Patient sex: M
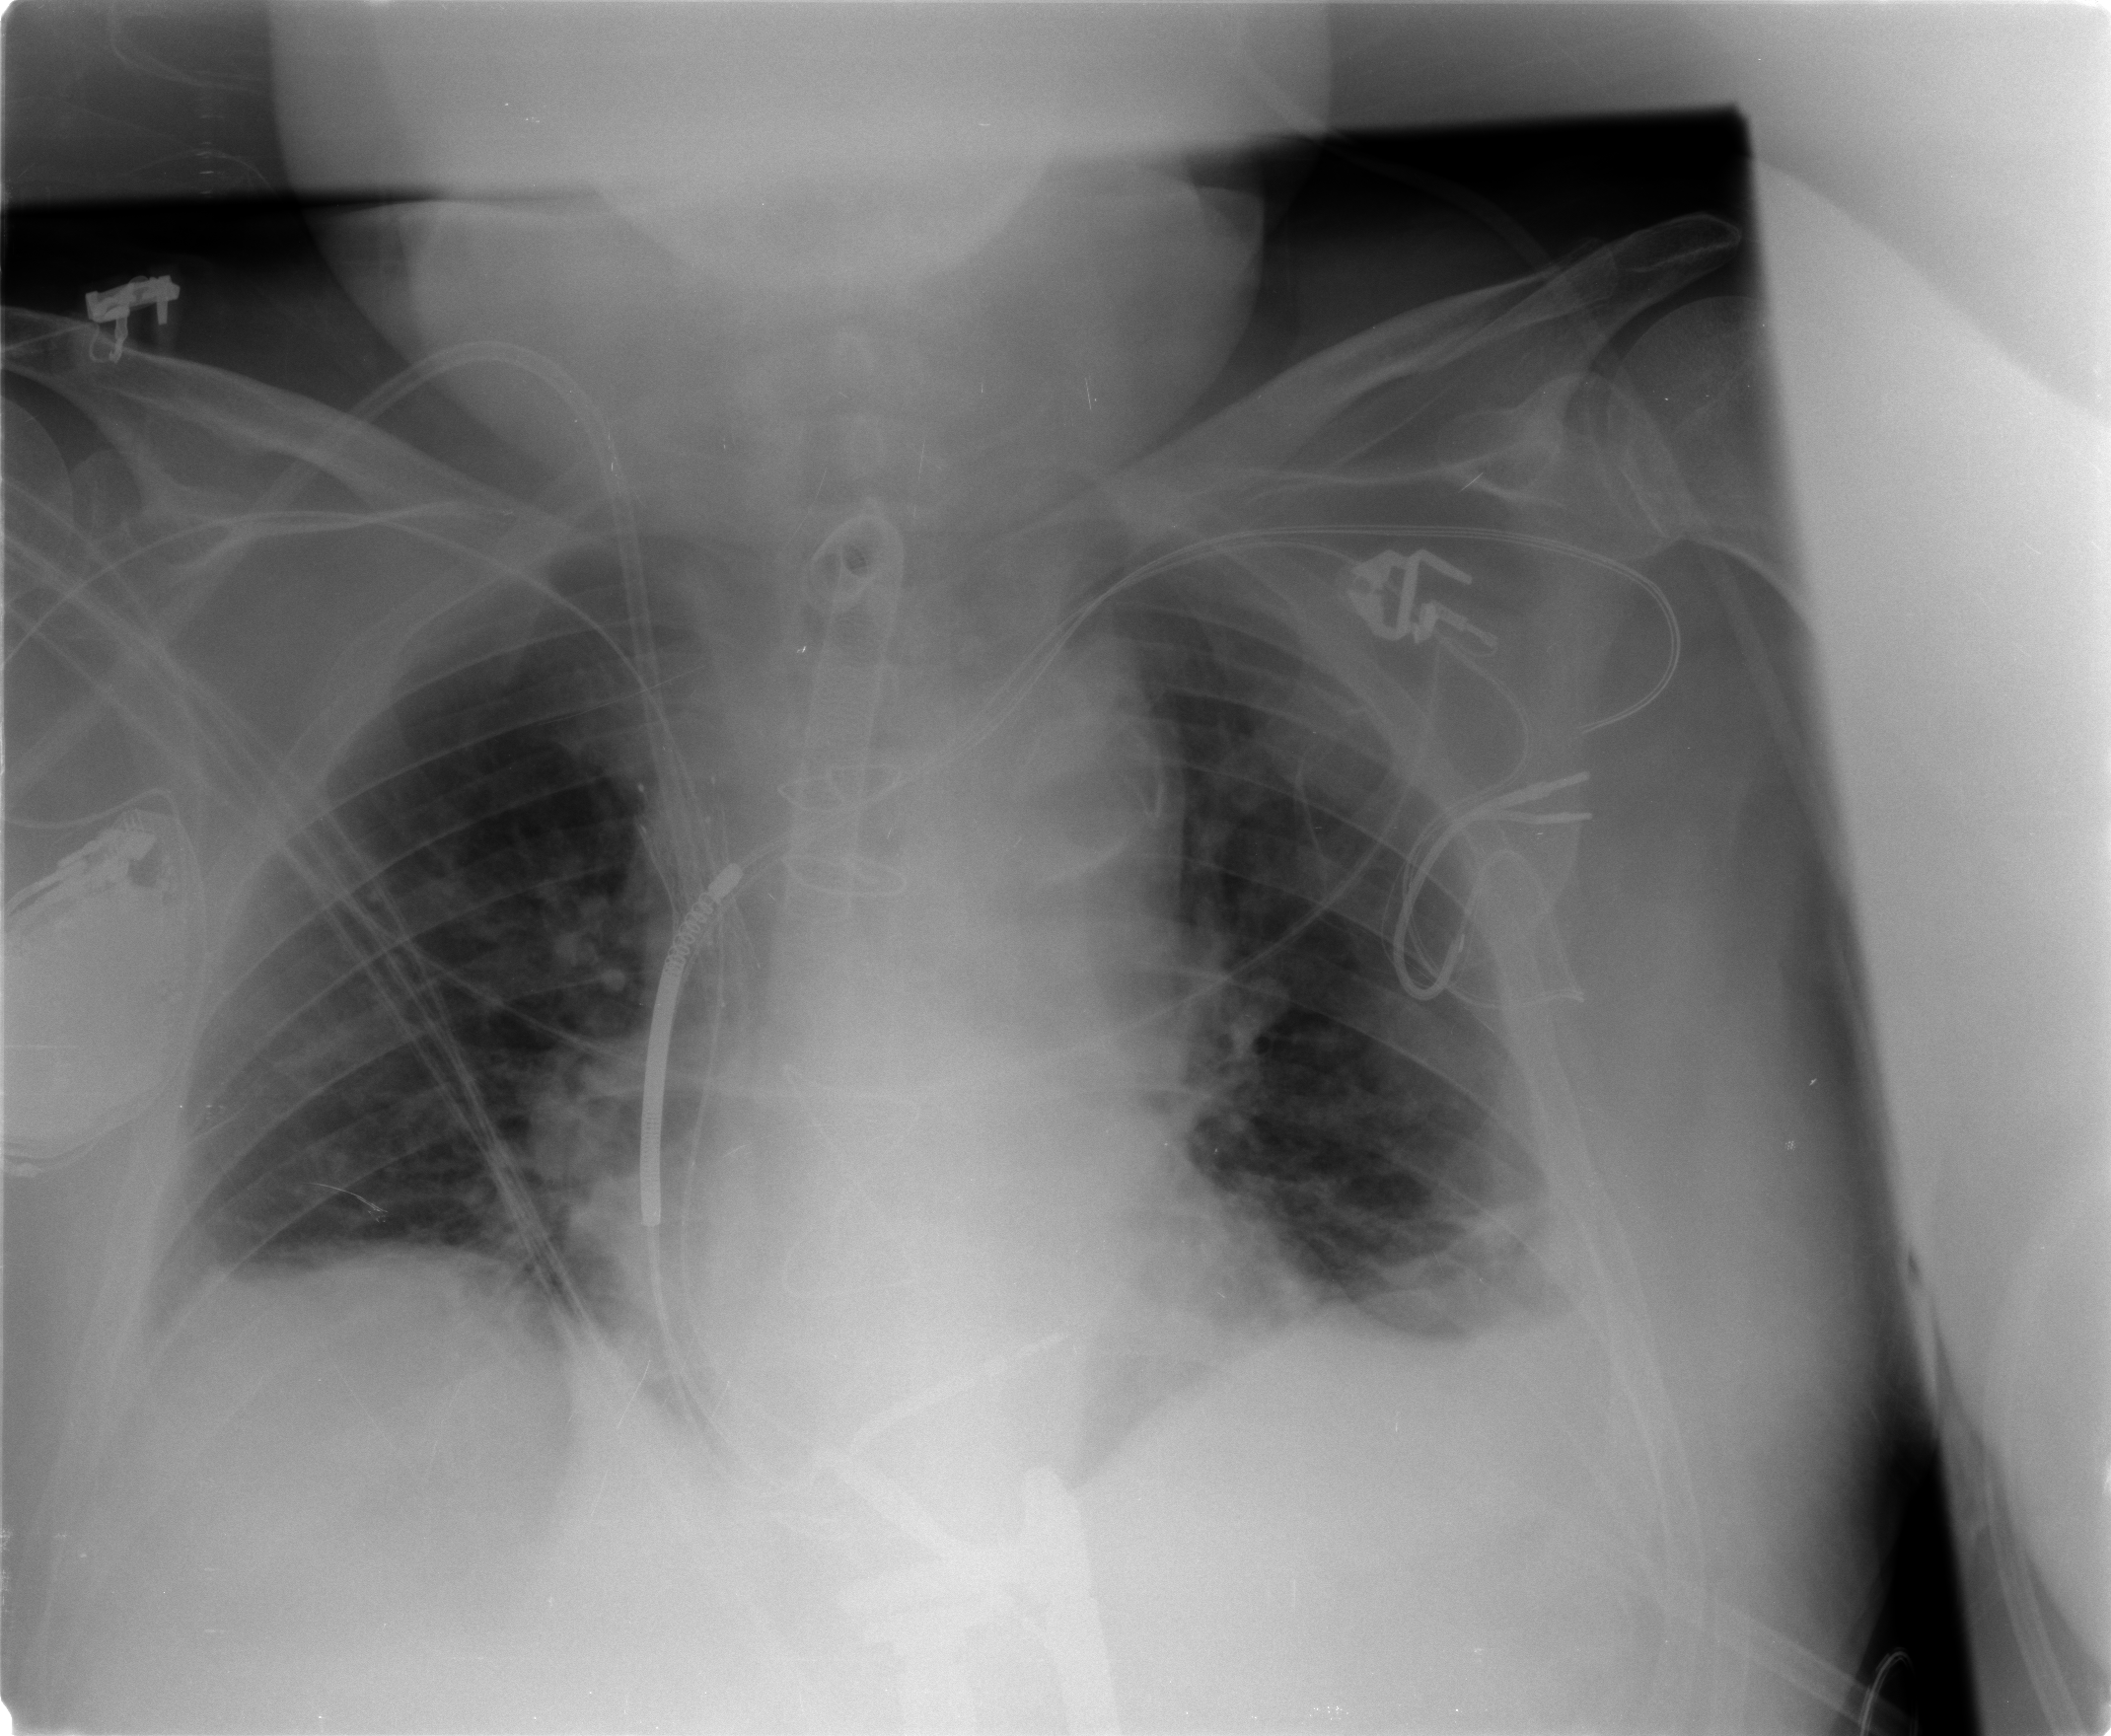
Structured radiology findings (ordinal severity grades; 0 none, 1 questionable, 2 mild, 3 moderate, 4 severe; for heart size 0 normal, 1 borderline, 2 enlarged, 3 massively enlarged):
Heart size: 0
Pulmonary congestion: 1
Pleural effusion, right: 0
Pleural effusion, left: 0
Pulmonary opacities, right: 0
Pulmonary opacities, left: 0
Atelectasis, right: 1
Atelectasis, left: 1